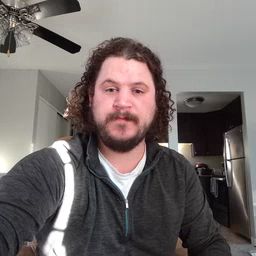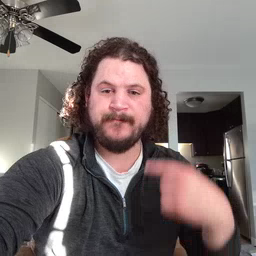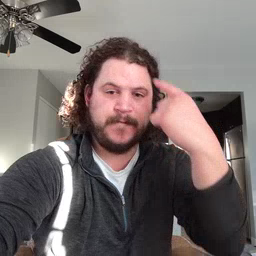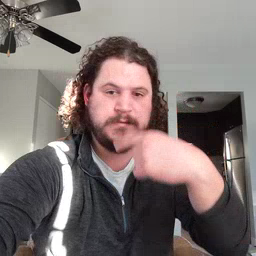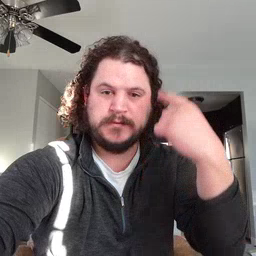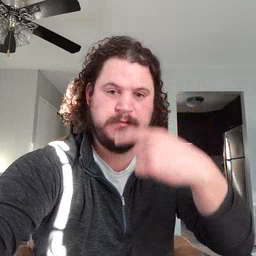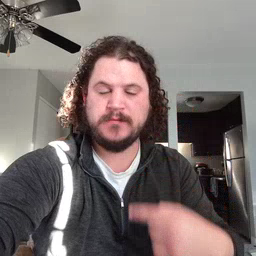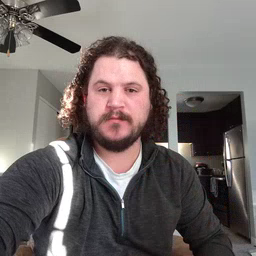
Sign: face